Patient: sex M, age 71
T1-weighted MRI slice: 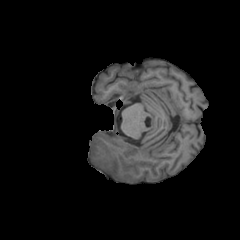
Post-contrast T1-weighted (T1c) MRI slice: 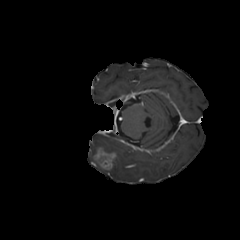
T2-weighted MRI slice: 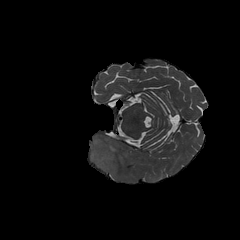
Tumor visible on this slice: yes
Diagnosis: Glioblastoma, IDH-wildtype
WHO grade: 4